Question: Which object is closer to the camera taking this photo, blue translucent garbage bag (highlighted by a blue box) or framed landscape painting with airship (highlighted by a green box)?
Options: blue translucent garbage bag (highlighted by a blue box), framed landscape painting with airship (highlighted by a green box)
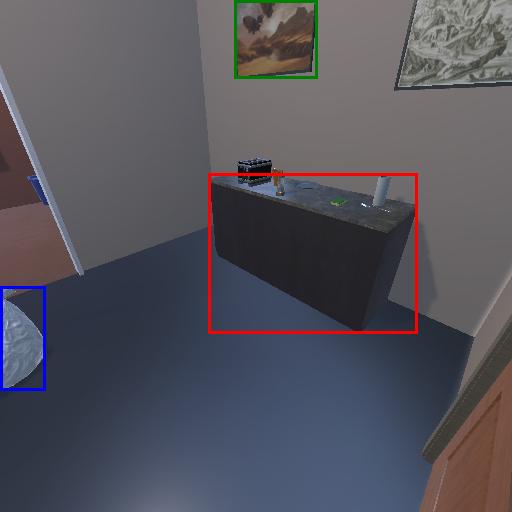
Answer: blue translucent garbage bag (highlighted by a blue box)